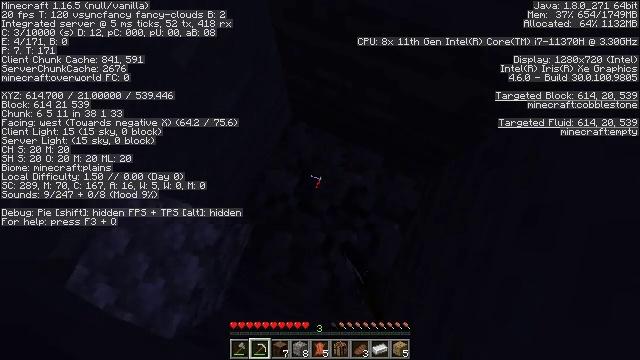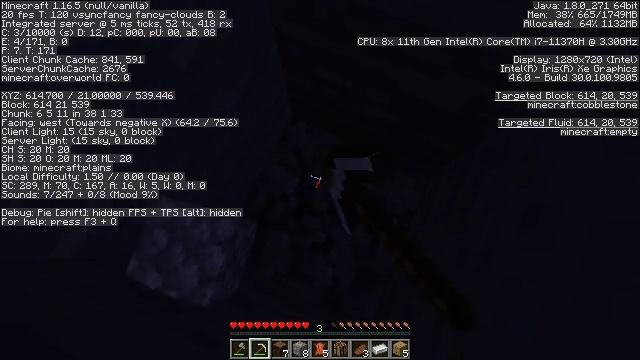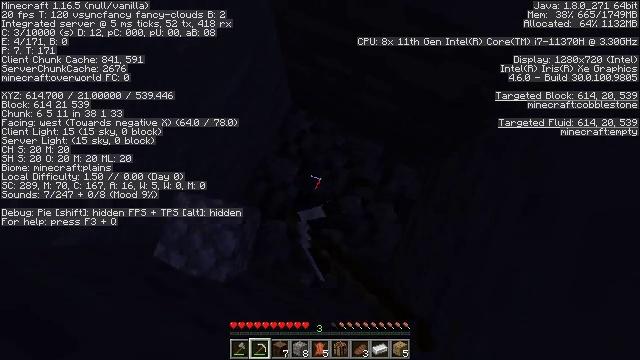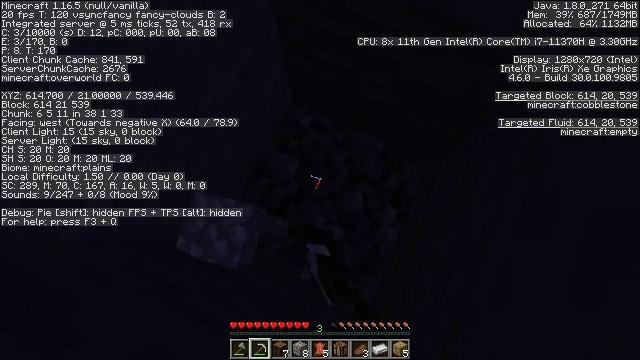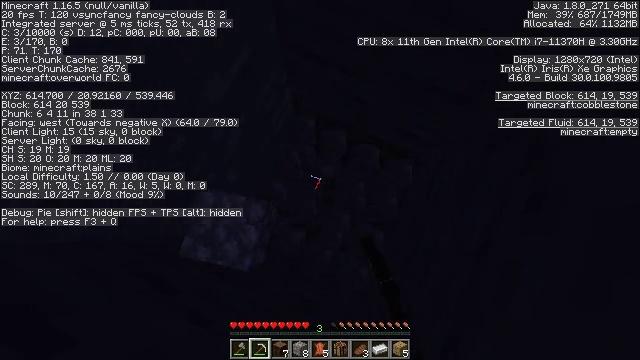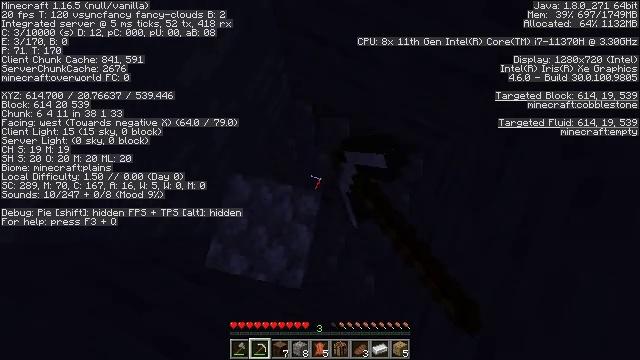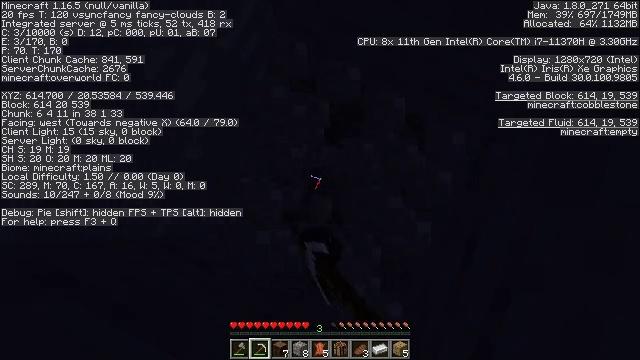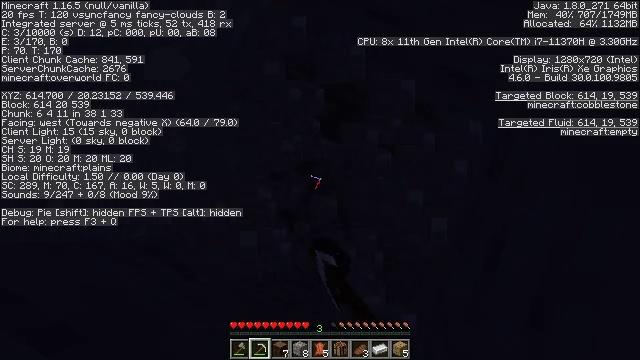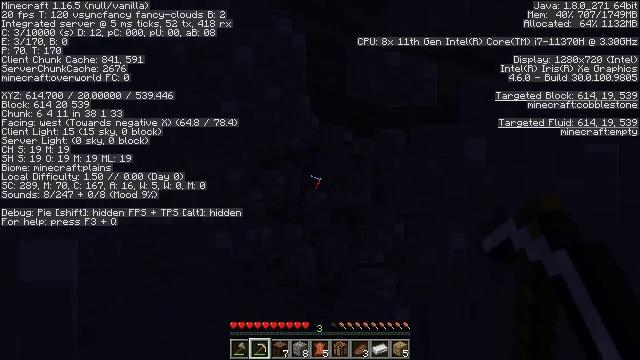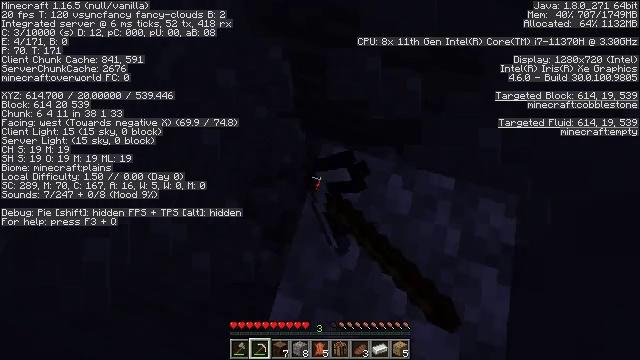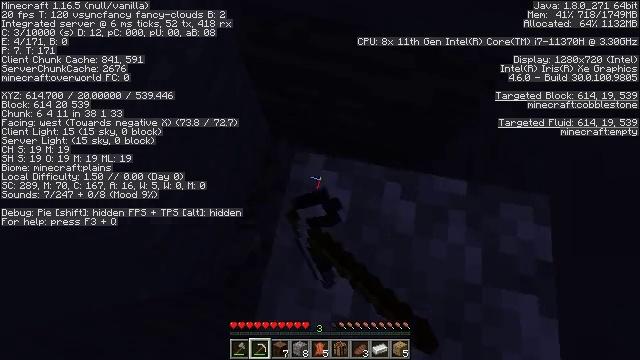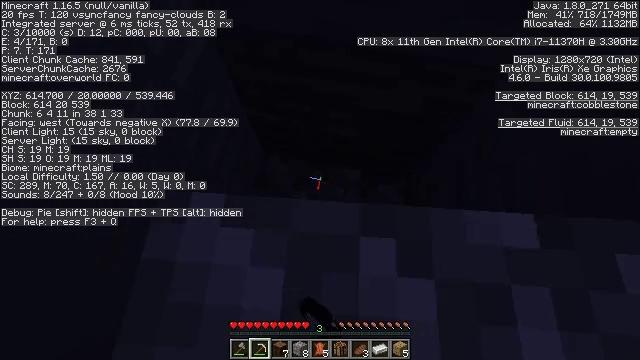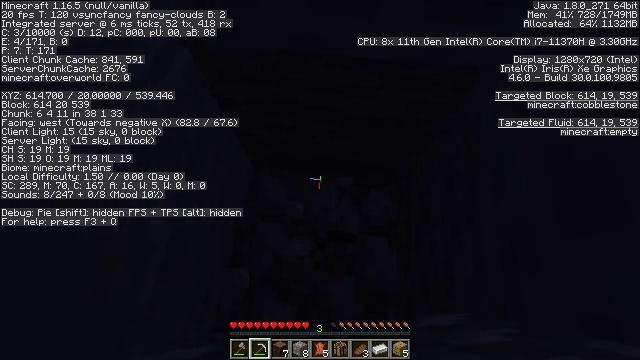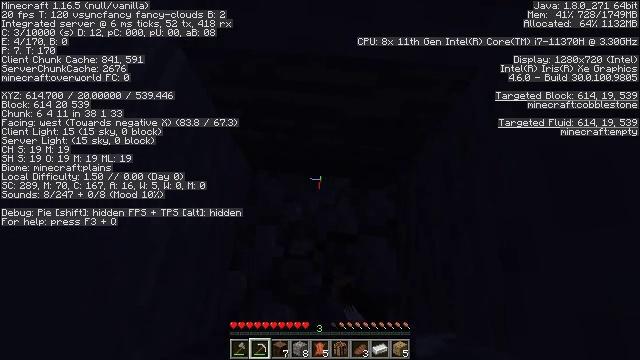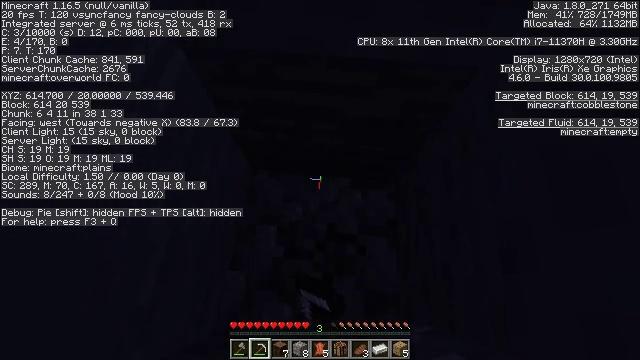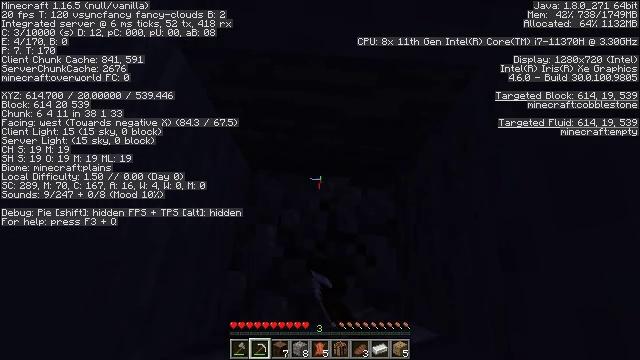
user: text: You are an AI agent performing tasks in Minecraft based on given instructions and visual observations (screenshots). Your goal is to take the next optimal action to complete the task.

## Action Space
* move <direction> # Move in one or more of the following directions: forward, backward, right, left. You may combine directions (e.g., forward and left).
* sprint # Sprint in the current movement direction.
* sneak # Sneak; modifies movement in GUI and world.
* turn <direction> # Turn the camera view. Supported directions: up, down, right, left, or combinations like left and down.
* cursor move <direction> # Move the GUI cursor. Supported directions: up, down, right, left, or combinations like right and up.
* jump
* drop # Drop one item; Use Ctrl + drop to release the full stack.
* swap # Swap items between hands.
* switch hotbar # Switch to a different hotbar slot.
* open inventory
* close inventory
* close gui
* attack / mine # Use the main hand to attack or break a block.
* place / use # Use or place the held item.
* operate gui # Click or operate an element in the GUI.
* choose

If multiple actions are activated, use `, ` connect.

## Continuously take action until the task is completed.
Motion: motion action
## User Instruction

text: Mine cobblestone underground.
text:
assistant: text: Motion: attack / mine
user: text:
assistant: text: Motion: turn down, attack / mine
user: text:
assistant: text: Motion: attack / mine
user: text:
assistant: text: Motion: attack / mine
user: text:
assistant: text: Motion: attack / mine
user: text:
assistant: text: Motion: attack / mine
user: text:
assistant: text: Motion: attack / mine
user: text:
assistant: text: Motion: attack / mine
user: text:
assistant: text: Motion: turn right and up, attack / mine
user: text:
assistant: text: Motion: turn right and up, attack / mine
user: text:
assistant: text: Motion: turn right and up, attack / mine
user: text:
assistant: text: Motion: turn right and up, attack / mine
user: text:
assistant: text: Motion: turn right, attack / mine
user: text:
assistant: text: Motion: attack / mine
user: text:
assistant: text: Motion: attack / mine
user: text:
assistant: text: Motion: attack / mine
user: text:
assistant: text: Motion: turn down, attack / mine
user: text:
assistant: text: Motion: turn right and down, attack / mine
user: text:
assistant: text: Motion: turn right and down, attack / mine
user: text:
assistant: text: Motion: turn right and down, attack / mine
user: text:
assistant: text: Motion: attack / mine
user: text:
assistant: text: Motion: attack / mine
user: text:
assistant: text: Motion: attack / mine
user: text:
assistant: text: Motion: attack / mine
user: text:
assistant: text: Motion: turn up, attack / mine
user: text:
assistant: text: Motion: attack / mine
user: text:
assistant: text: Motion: attack / mine
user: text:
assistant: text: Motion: attack / mine
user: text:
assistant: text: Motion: attack / mine
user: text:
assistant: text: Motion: attack / mine